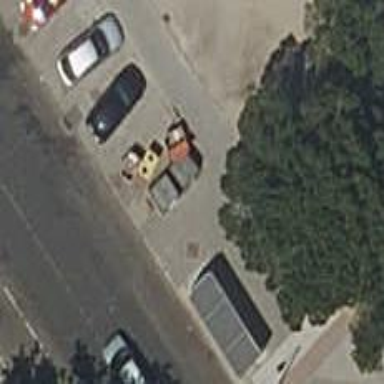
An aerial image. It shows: Bus stop with shelter. It is platform for public transport.